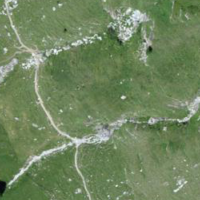
EUNIS habitat code: 26
Species observed at this site:
Aricia artaxerxes